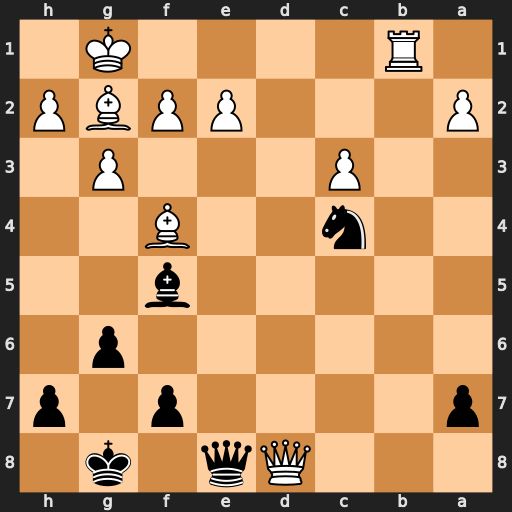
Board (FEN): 3Qq1k1/p4p1p/6p1/5b2/2n2B2/2P3P1/P3PPBP/1R4K1
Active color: b
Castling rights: -
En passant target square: -
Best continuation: Qxd8 Rb8 Bc8 Bb7 Nb6